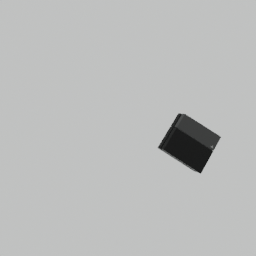
Label: electronics